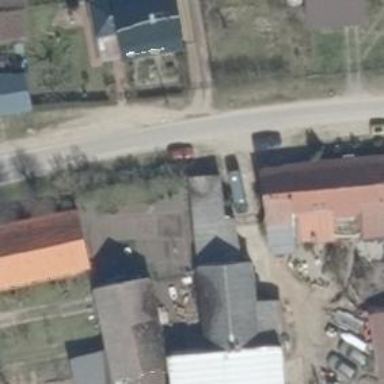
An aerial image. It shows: Car repair shop.